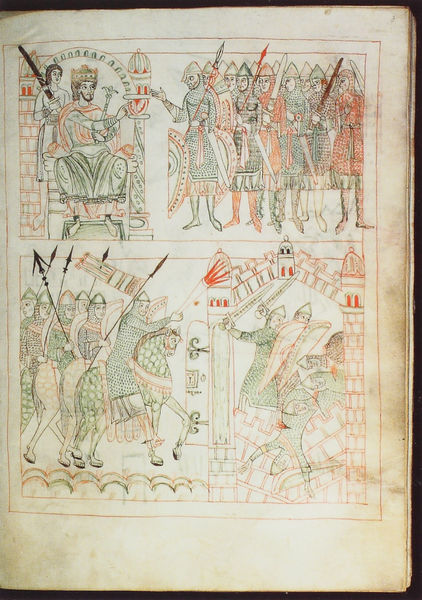
Titel: Nebukadnezar, der König von Babylon befiehlt die Erstürmung Jerusalems.; Die Erstürmung Jerusalems.
Künstler: Gilbert von Auxerre
Institution: Baltimore, The Walters Art Gallery, W 30
Schlagwörter: kampf, stadt, frankreich, zeichnung, rot, architektur, blatt, krone, pferd, reiter, reiten, wellen, papier, krieg, schlacht, könig, lanze, soldaten, thron, tor, schild, buch, burg, linie, schwert, schwerter, strich, waffe, helm, trohn, ritter, heer, rüstung, pergament, mittelalter, eroberung, kreuzzug, lanzen, übergabe, speer, speere, miniatur, szepter, erzählung, bildergeschichte, buchmalerei, kettenhemd, verblasst, artus, krig, profilansichten, roman de la rose, artusroman, 1320, krtoner